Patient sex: M
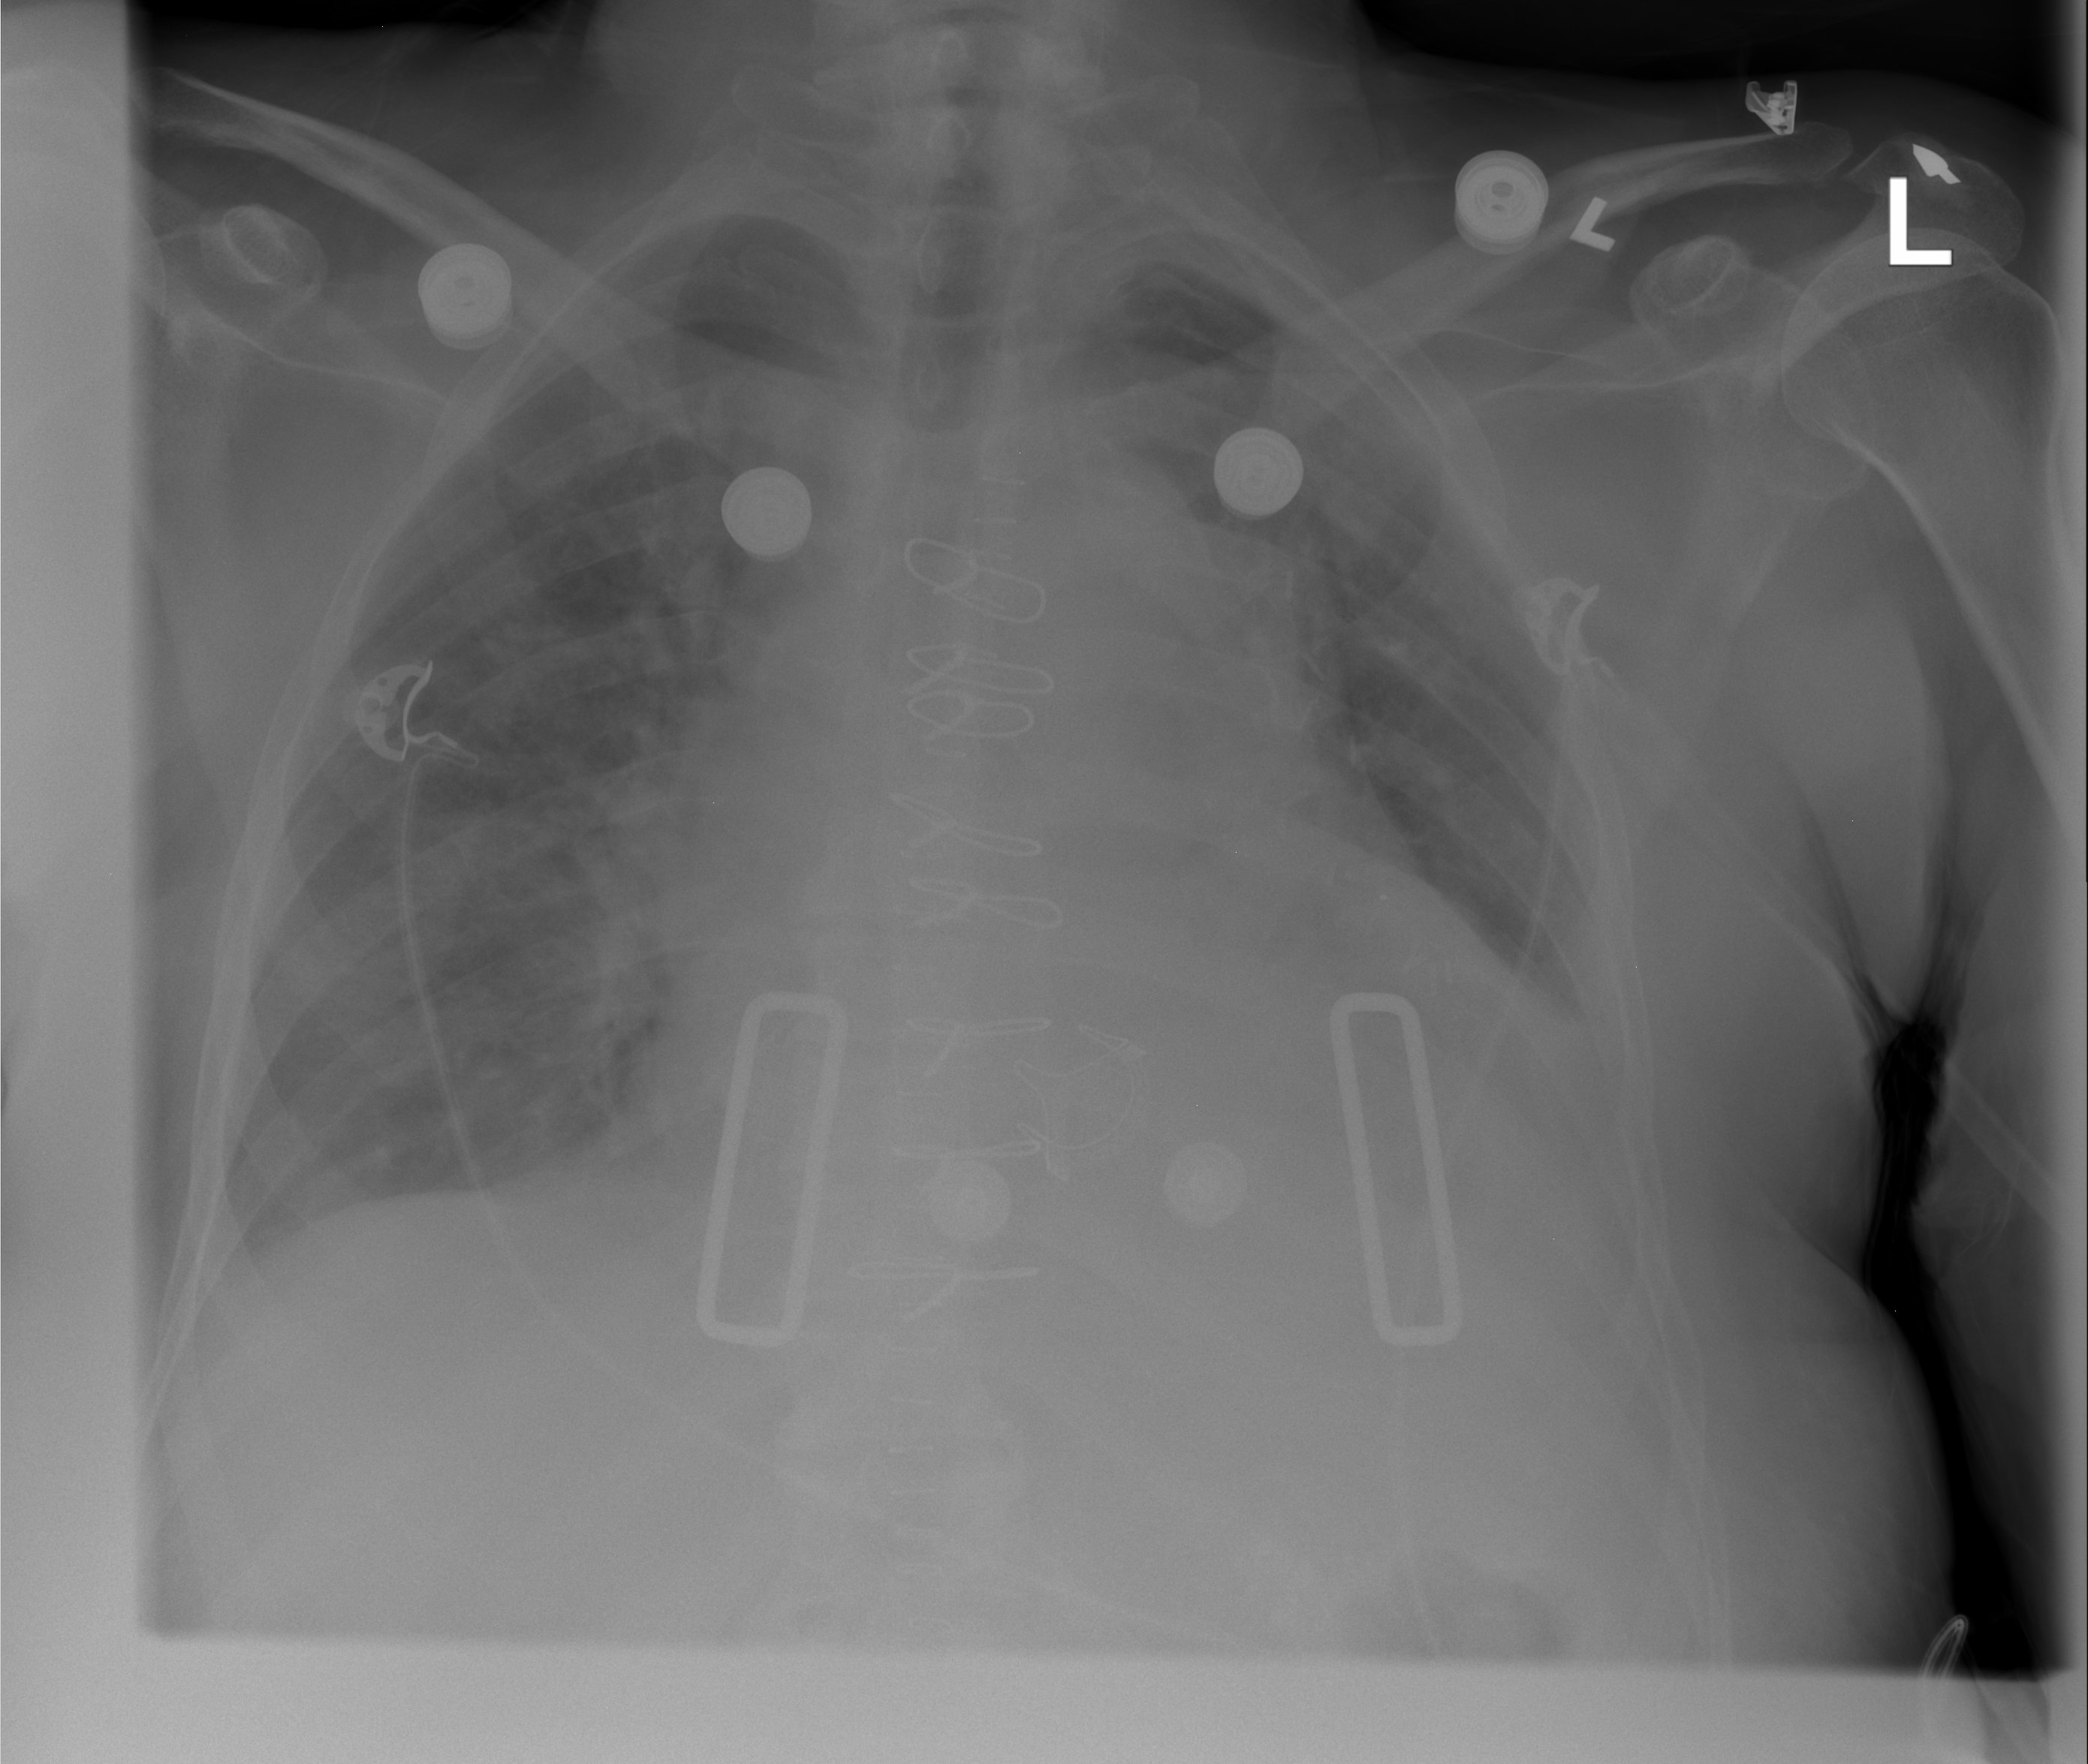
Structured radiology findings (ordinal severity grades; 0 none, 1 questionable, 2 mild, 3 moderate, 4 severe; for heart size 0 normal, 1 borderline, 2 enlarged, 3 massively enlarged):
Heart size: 2
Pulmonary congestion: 0
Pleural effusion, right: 1
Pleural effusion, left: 1
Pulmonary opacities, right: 1
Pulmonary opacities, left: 0
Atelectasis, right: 0
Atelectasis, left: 2